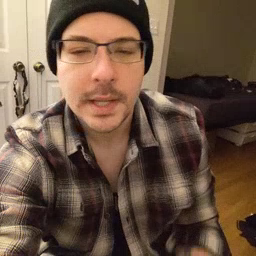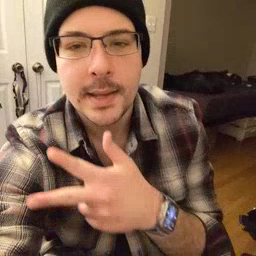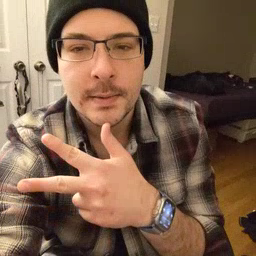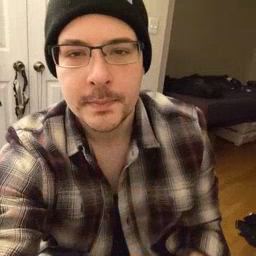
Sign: hen